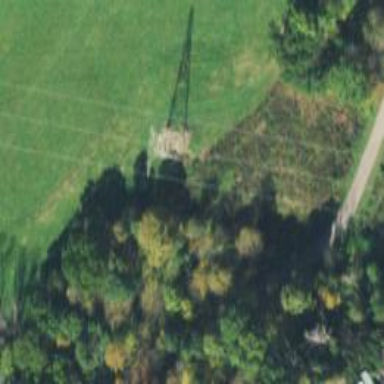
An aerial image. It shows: Lattice structure tower used for power transmission.